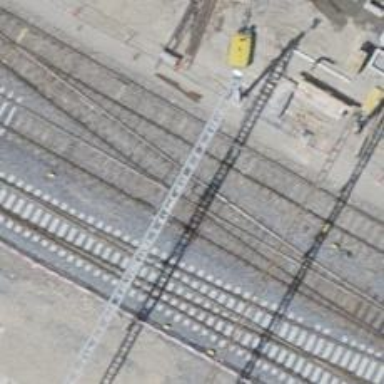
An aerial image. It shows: Railway yard with one track. The railway is electrified with contact line.